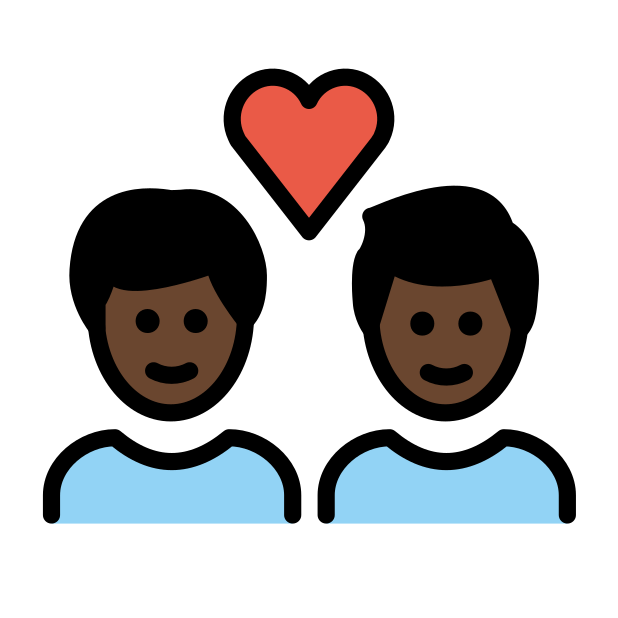
couple with heart: man, man, dark skin tone